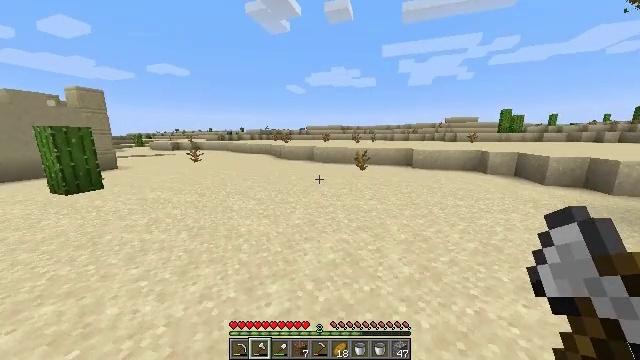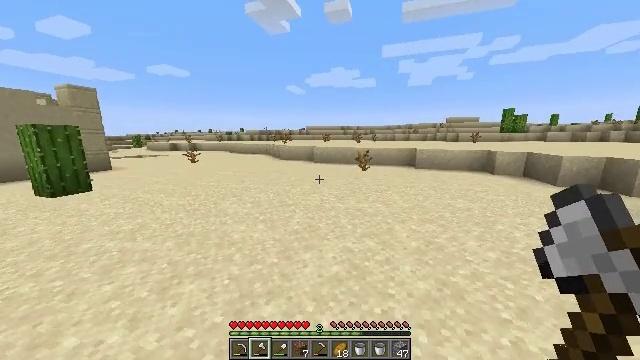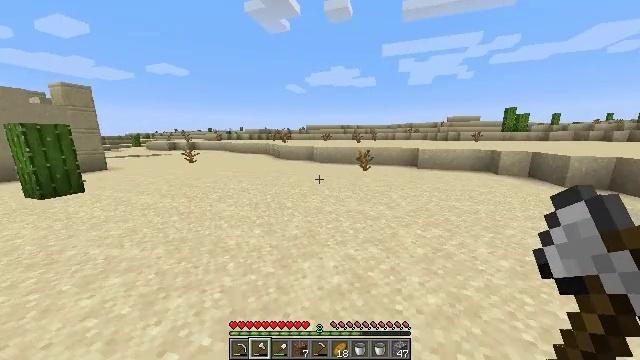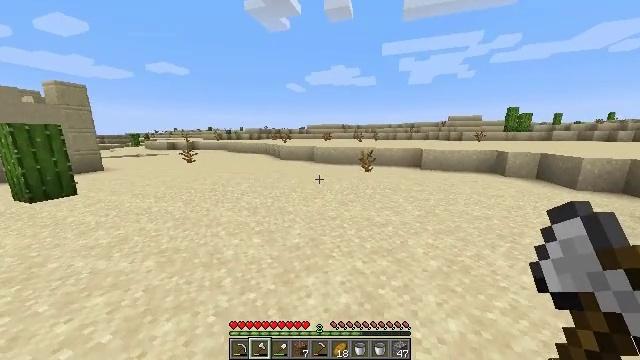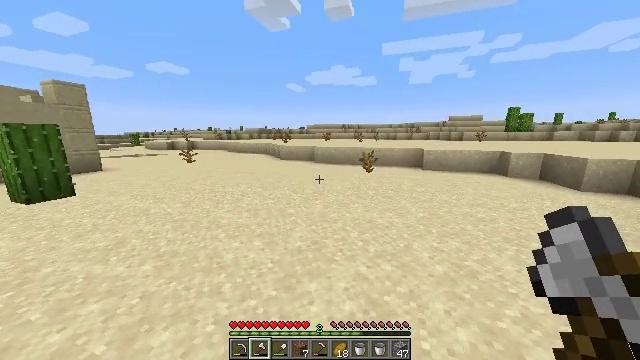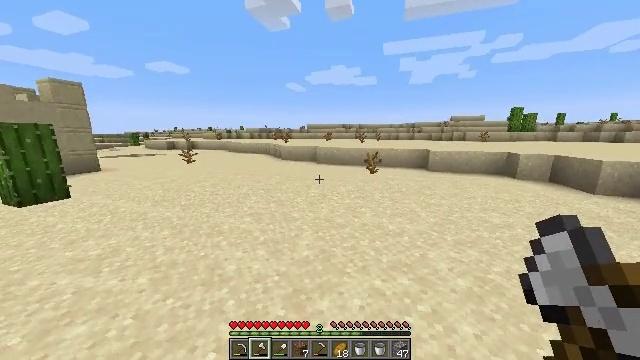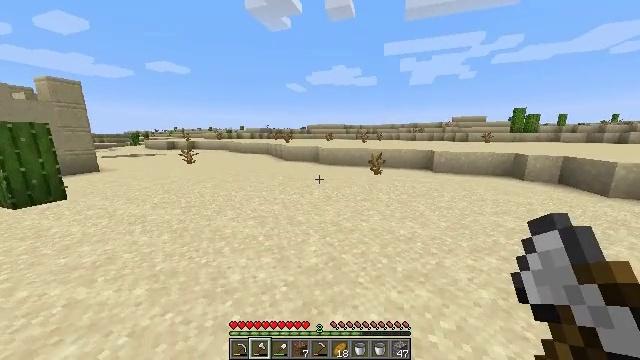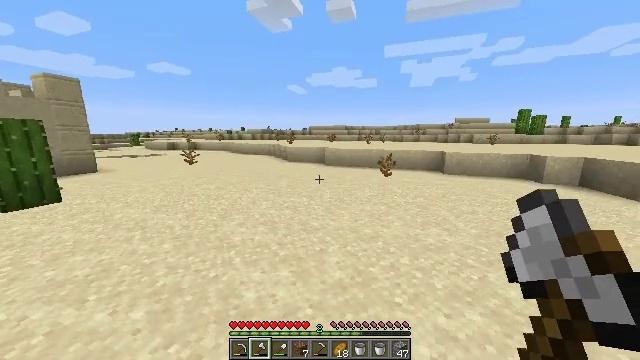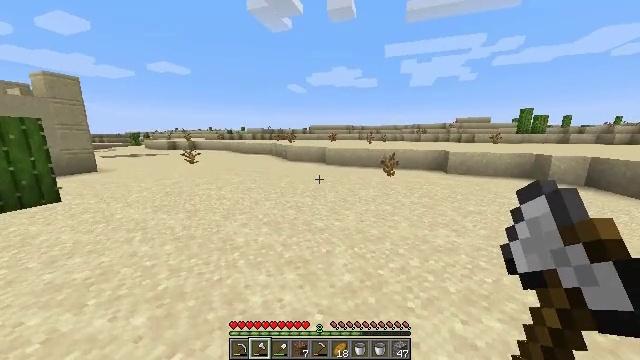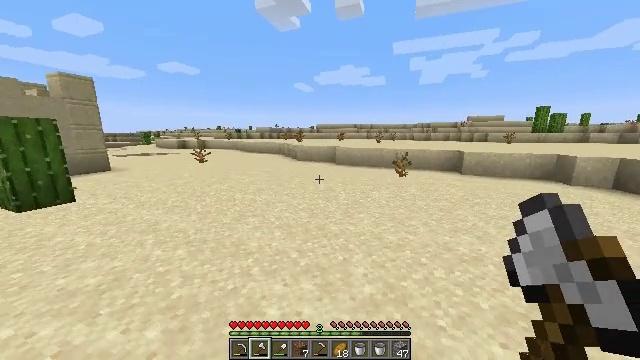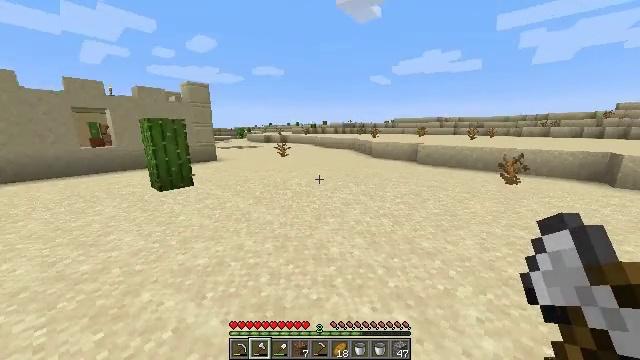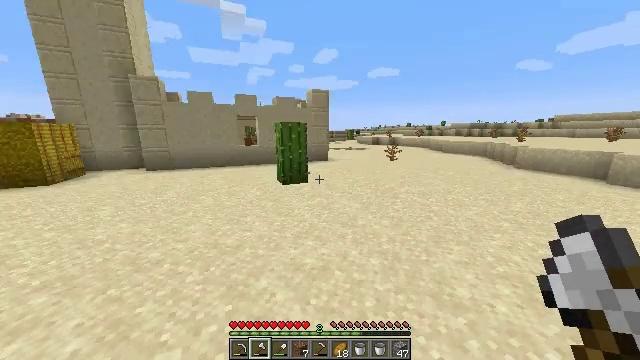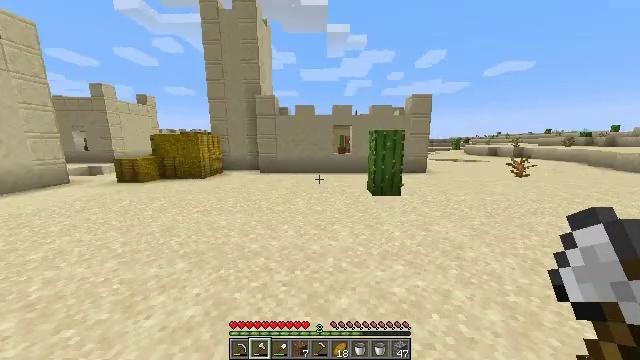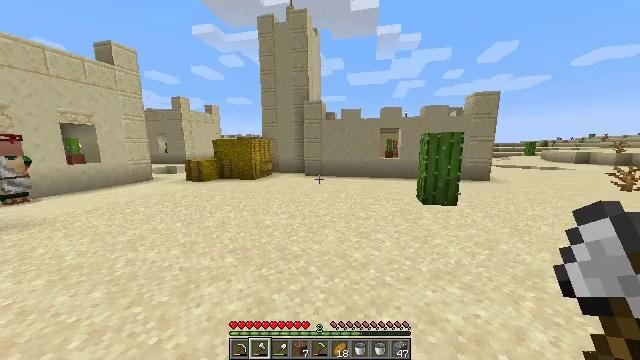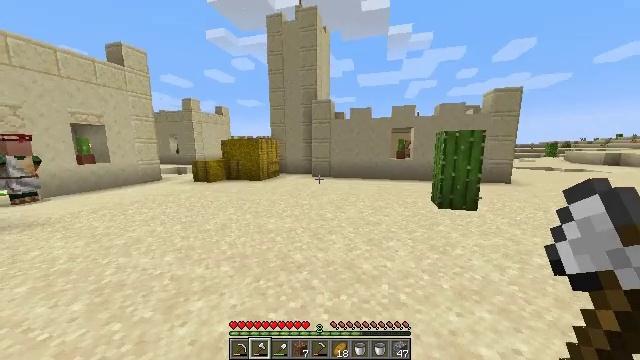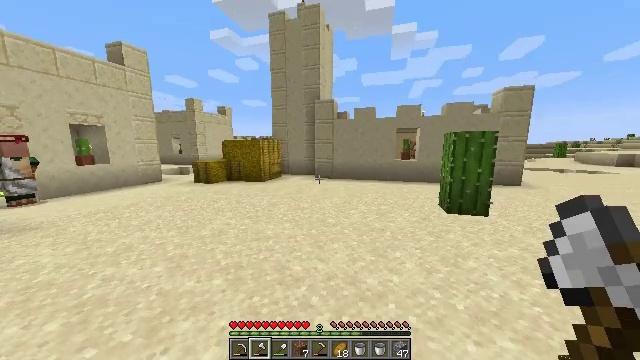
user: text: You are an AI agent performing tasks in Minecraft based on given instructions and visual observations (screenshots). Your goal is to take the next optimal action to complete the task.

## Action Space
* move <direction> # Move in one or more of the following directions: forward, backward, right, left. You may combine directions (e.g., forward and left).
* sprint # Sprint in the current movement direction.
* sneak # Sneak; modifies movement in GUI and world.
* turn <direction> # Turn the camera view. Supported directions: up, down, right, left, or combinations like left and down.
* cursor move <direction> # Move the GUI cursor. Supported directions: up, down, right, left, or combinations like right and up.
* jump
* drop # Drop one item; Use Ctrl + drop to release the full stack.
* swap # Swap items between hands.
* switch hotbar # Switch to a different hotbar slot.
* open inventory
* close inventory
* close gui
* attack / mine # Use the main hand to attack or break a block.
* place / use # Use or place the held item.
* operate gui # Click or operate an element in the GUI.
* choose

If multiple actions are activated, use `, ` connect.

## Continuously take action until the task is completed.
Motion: motion action
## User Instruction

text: Take down the wall torch for reuse.
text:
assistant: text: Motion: move forward
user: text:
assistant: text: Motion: move forward
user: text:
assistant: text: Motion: move forward and move left
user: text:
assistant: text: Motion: move forward and move left
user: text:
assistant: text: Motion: move forward and move left
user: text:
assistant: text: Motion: move forward and move left
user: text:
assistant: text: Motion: move forward and move left
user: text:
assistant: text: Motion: move forward and move left
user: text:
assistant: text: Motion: move forward and move left, turn left
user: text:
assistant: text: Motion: move forward and move left, turn left and down
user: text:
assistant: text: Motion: move forward, turn left
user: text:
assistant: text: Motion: move forward, turn left and up
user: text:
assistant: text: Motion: move forward, turn left and up
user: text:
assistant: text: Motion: move forward, turn left
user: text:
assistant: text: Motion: move forward
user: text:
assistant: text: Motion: move forward
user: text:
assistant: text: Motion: move forward, turn left
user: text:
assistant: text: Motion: move forward, turn left and down
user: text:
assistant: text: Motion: move forward, turn left and down
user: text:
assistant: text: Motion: move forward, turn left
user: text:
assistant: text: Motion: move forward, turn left
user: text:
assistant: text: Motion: move forward, turn left
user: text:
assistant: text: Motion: move forward, turn left
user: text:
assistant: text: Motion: move forward, turn left
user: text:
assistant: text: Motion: move forward, turn left
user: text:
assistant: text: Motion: move forward, turn left
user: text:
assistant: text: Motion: move forward, turn left
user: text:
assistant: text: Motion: move forward, turn left
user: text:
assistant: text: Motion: move forward
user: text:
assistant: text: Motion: move forward